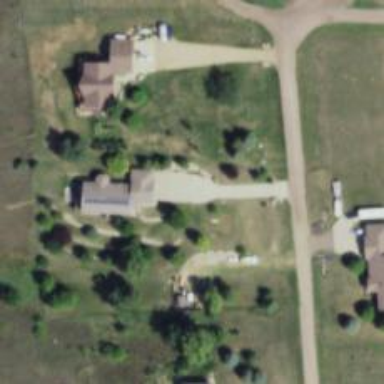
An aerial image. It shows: Driveway.